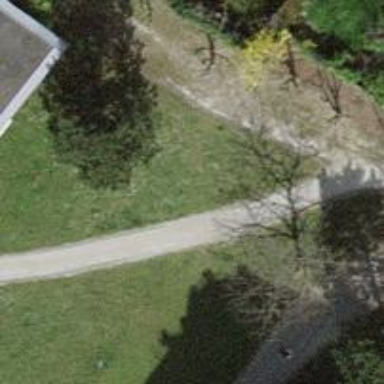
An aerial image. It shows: Footway with fine gravel surface.